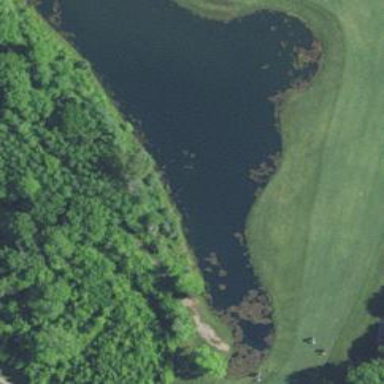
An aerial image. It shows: Scenic golf fairway.